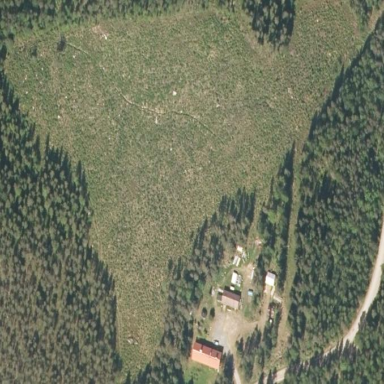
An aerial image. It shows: Clearcut area with scrub vegetation.